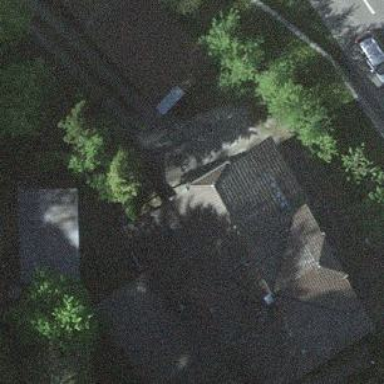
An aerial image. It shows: Residential building.